Interaction volume radius: 5 \u00c5
Interaction volume height: 10 \u00c5
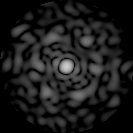
Disorder parameter: 0.7926